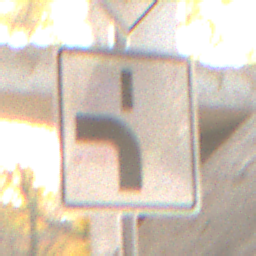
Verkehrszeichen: VerlaufVorfahrtsstrasse5
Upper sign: Vorfahrtsstrasse
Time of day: SunriseSunset
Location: Roofed (Suburban)
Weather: Clear
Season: NotSpecified
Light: Natural